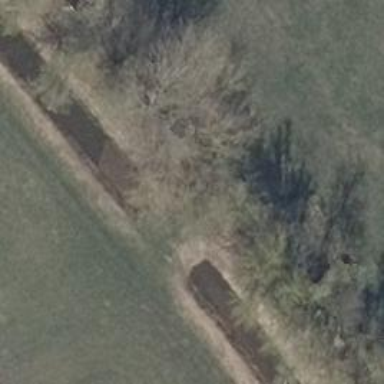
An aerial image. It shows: Row of trees in natural setting.